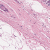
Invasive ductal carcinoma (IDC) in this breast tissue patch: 0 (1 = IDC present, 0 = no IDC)